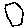
Label: hexagon